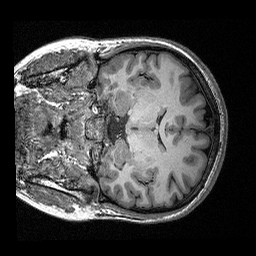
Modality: T1w
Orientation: coronal
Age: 23
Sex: female
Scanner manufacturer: siemens
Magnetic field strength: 3 T
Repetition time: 2.53 s
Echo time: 0.00309 s